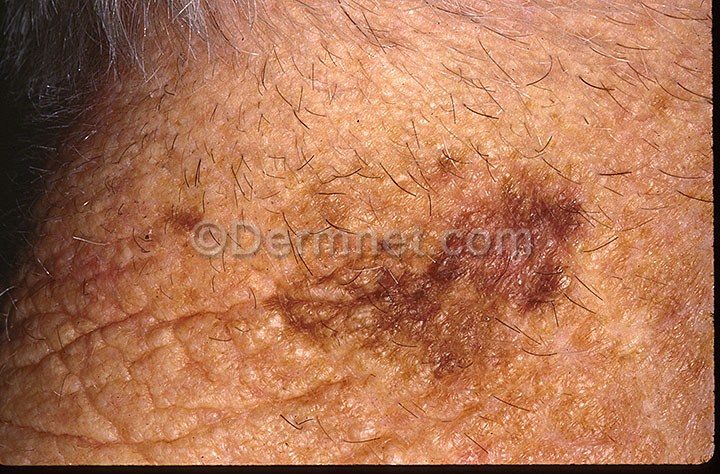
Disease: Melanoma Skin Cancer Nevi and Moles